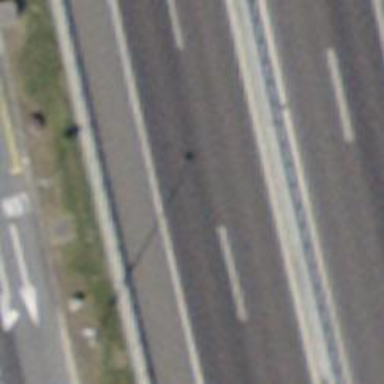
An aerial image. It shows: View of motorway.